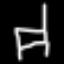
Label: chair